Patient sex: M
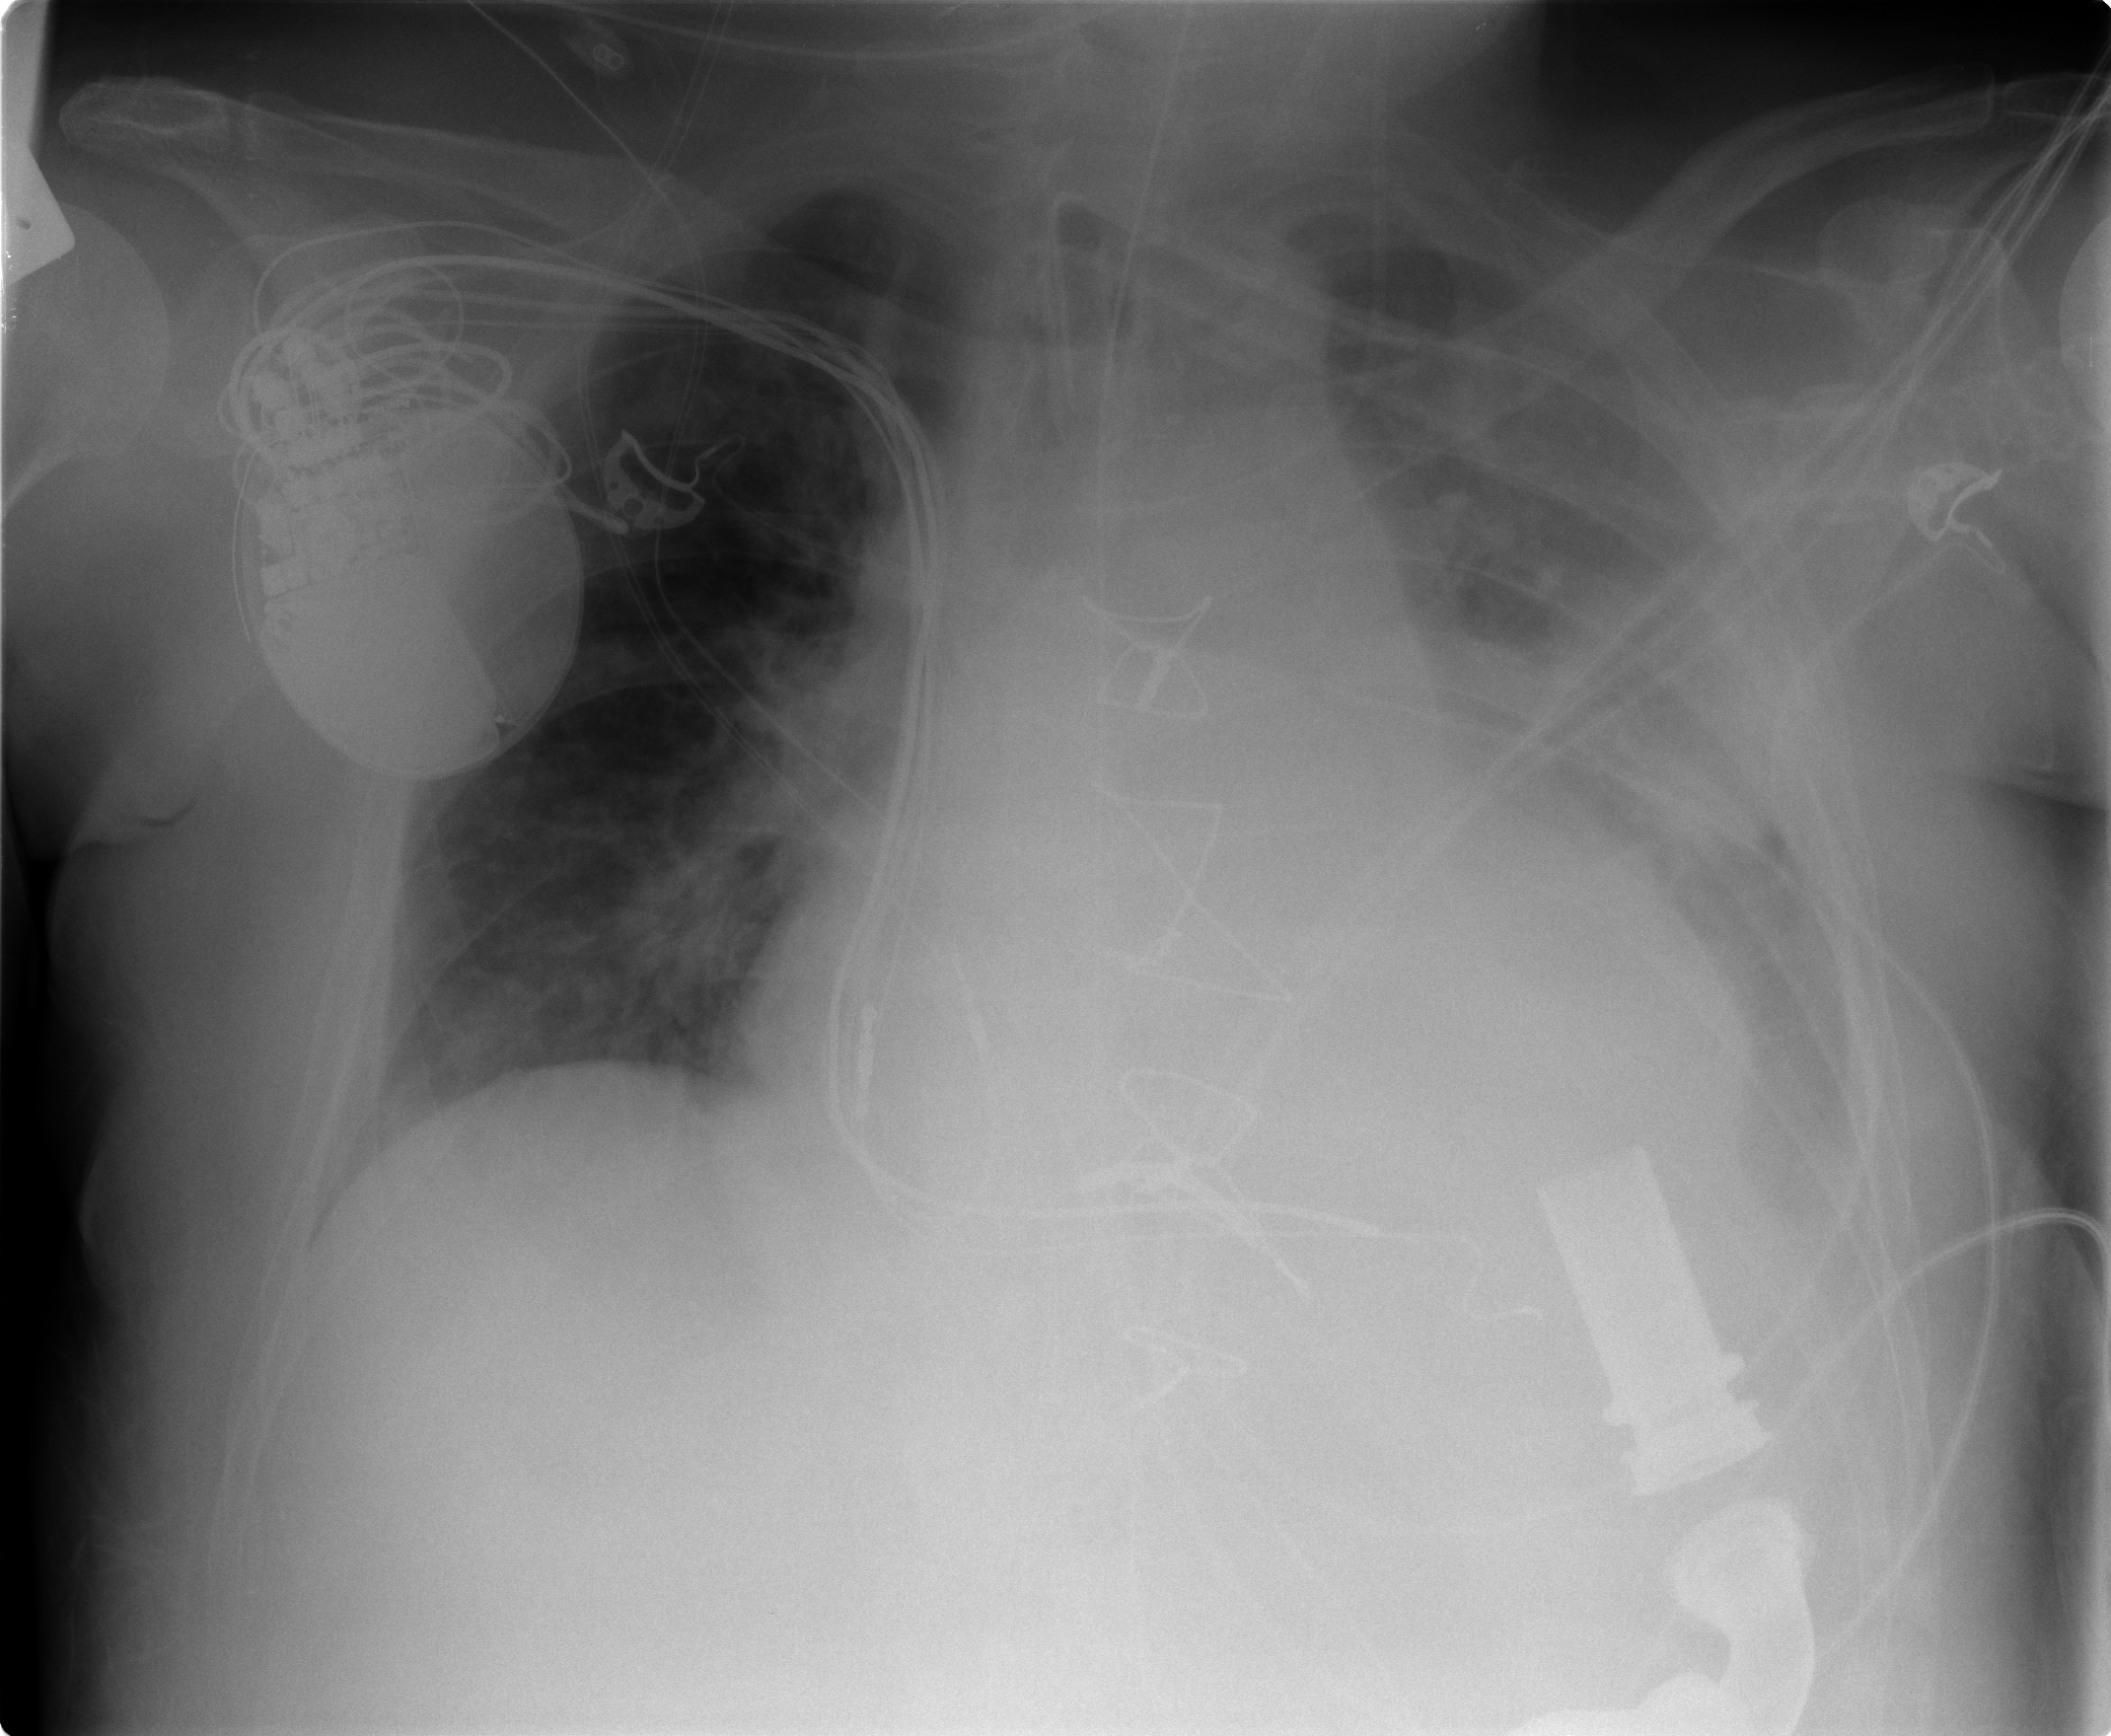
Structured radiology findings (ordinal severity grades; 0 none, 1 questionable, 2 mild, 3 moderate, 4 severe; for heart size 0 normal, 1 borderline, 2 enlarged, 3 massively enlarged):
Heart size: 3
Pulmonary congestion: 3
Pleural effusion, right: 0
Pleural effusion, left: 3
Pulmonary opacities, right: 2
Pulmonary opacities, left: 3
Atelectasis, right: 2
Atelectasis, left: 2